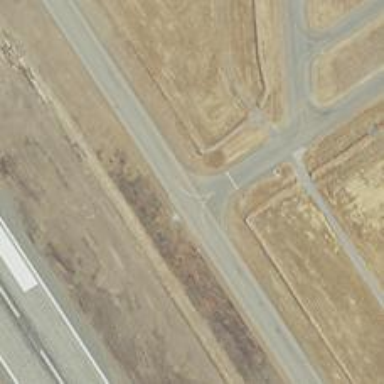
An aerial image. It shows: Image of taxiway at airport.